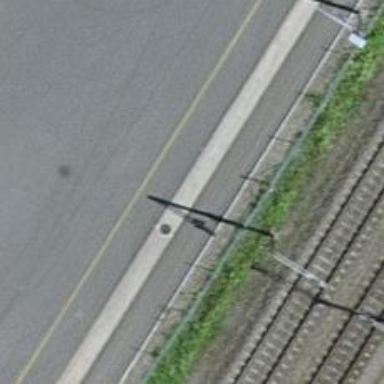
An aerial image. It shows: Single-track electrified rail service spur with contact line.